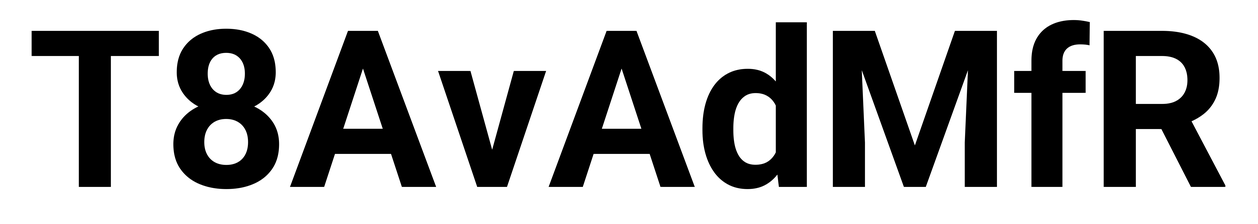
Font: Roboto_Bold